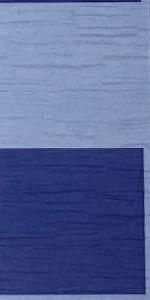
Label: Empty